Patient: sex M, age 69
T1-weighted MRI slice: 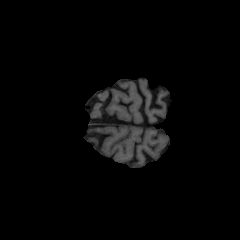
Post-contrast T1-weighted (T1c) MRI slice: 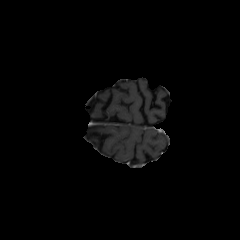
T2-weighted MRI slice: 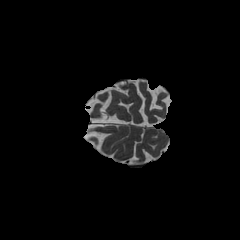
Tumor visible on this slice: no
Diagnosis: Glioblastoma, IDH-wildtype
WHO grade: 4